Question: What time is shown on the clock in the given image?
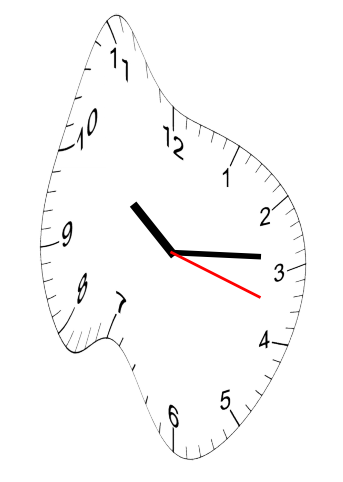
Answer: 10:14:18